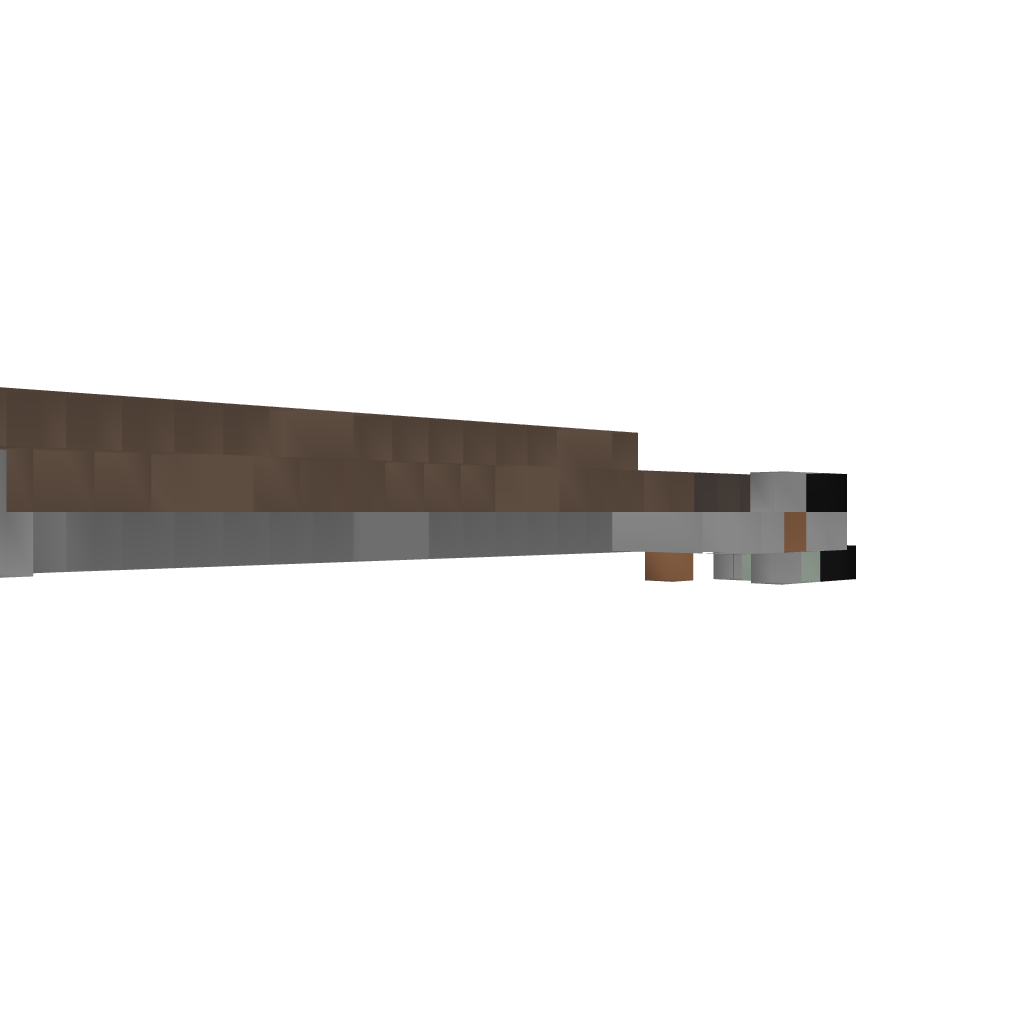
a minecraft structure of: simple row furnaces